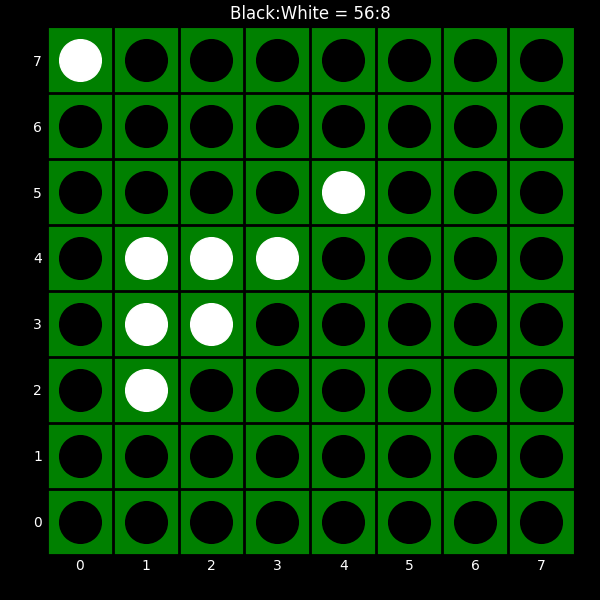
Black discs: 56
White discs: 8